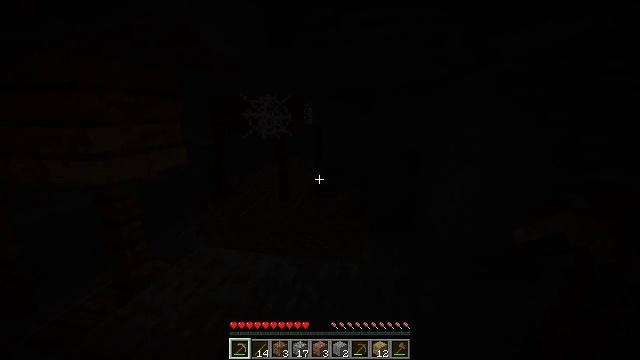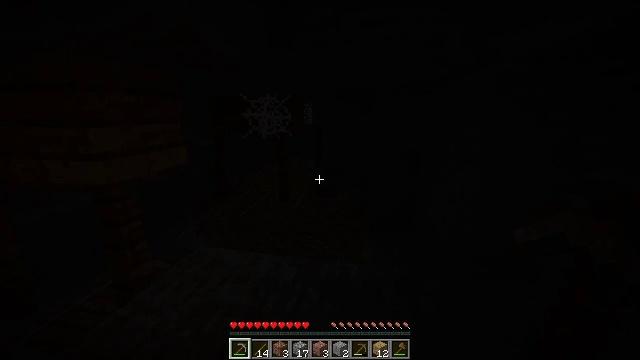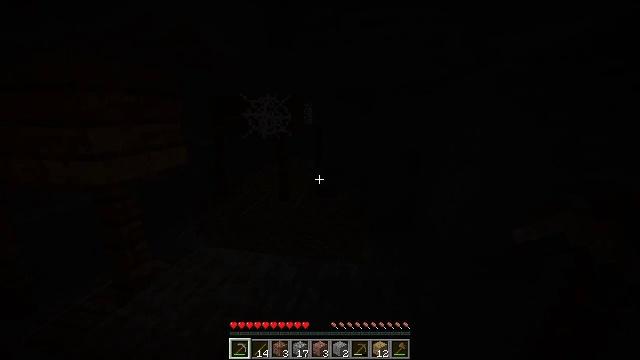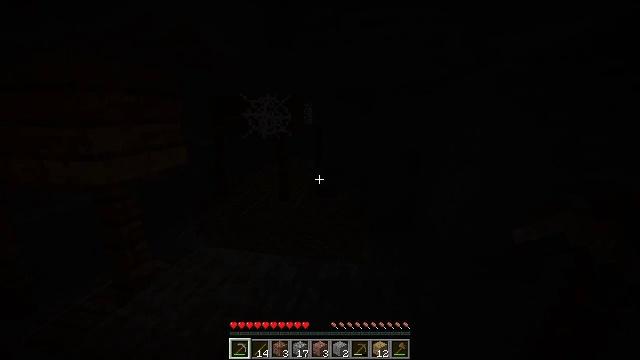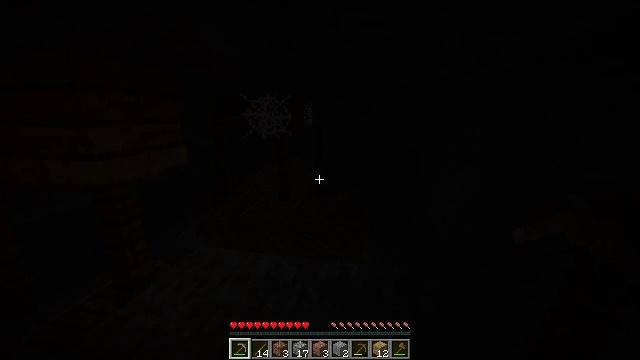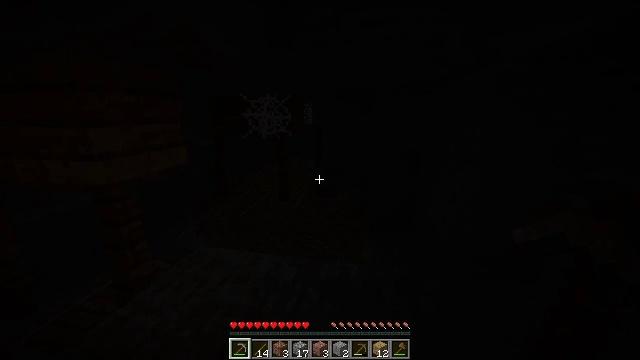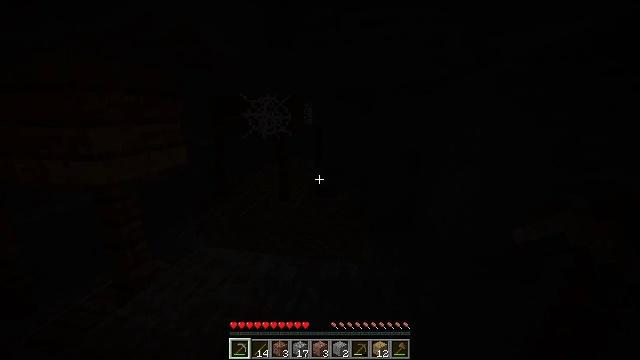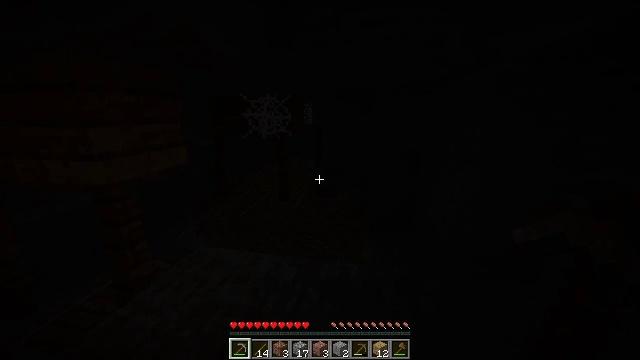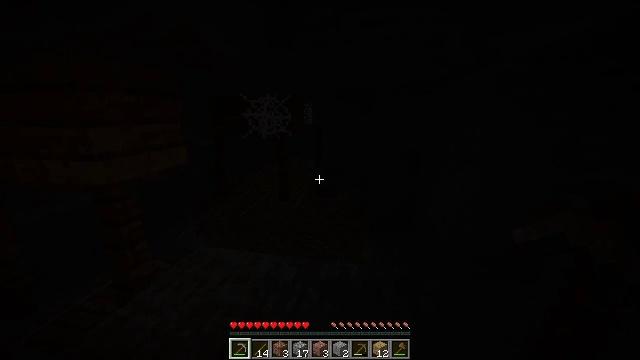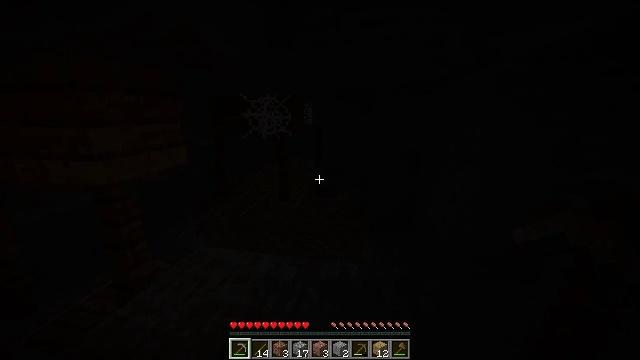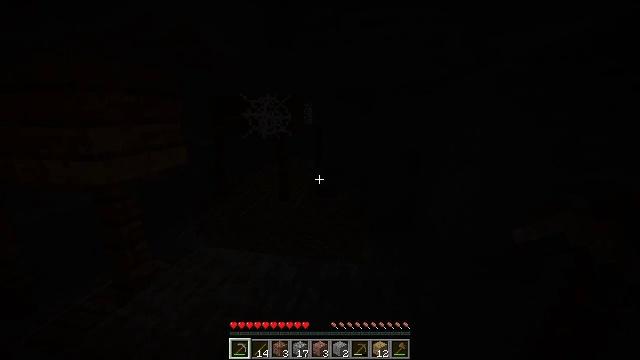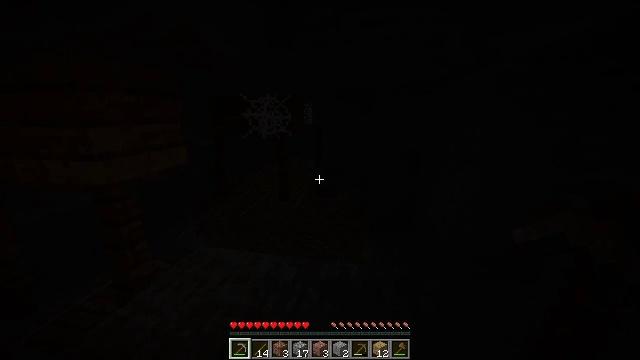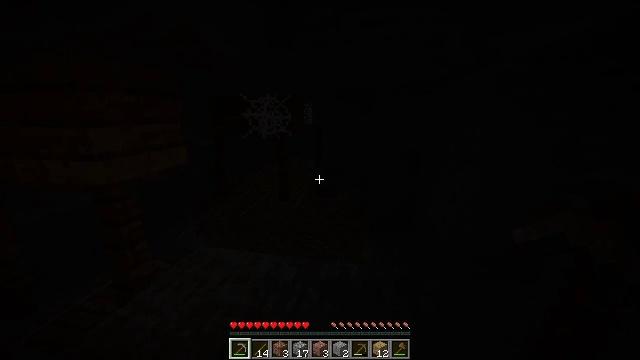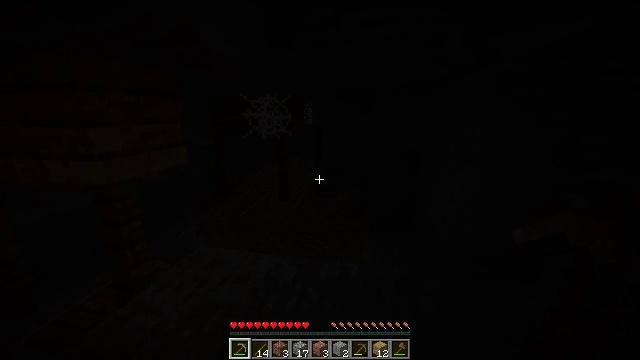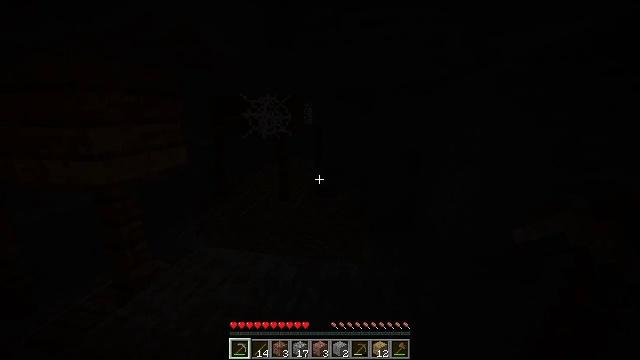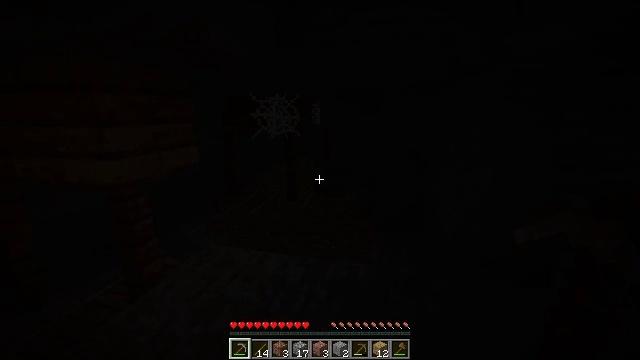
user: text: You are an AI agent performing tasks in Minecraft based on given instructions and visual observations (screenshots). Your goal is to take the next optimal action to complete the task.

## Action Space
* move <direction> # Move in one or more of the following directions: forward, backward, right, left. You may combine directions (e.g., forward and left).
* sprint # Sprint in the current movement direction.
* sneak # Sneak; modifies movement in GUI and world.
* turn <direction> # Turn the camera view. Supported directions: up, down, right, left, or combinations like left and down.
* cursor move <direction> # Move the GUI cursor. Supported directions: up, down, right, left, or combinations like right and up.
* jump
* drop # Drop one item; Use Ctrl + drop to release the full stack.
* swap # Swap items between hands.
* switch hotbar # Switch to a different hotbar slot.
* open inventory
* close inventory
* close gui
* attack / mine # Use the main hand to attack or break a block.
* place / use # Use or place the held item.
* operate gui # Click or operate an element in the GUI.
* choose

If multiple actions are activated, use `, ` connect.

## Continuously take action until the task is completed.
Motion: motion action
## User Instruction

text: Attack the oak planks to recycle it.
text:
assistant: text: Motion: no_op
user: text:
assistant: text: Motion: no_op
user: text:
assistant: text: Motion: no_op
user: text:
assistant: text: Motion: no_op
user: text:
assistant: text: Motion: no_op
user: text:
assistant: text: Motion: no_op
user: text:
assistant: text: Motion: no_op
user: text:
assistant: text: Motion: no_op
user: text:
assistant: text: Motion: no_op
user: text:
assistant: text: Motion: no_op
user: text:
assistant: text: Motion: no_op
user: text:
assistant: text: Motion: no_op
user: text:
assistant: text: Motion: no_op
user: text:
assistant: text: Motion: no_op
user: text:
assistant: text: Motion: no_op
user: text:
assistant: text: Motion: turn left
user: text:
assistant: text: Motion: turn left
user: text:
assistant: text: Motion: turn left
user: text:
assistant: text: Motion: turn left
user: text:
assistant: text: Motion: turn left
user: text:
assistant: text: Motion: no_op
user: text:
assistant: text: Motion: no_op
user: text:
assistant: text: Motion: no_op
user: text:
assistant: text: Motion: no_op
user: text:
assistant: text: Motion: no_op
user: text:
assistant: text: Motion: no_op
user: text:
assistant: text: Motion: no_op
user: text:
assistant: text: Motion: no_op
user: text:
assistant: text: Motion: no_op
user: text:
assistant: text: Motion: no_op